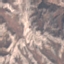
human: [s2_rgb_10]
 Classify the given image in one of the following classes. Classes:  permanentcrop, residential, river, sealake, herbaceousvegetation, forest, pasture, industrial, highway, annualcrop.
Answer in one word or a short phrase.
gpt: HerbaceousVegetation